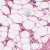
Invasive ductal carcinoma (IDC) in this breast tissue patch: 1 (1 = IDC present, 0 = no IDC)